Field crop: tomato
Growth stage: 2
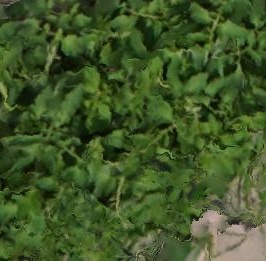
Species: tomato